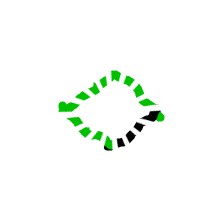
Shape: rhombus